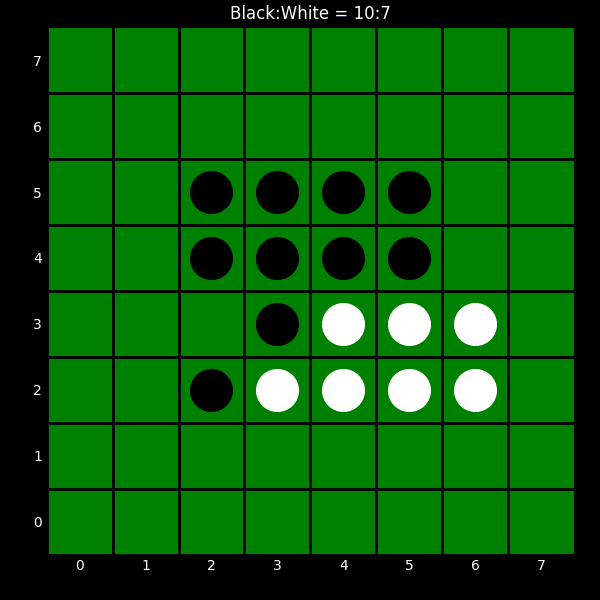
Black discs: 10
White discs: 7